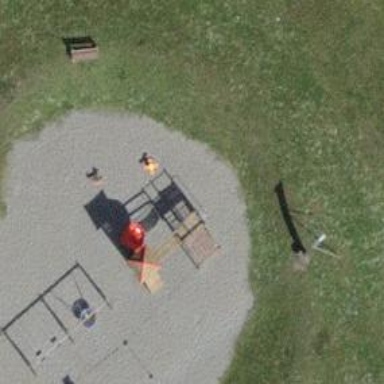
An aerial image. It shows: Playground with springy equipment.